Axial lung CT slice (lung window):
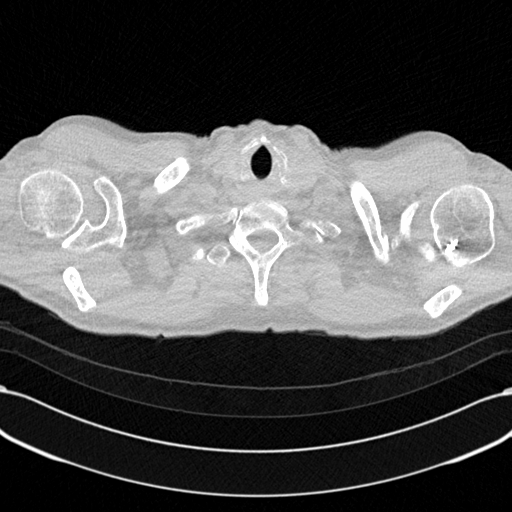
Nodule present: no